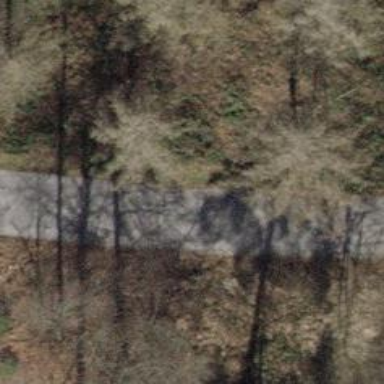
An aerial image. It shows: Unclassified paved road.